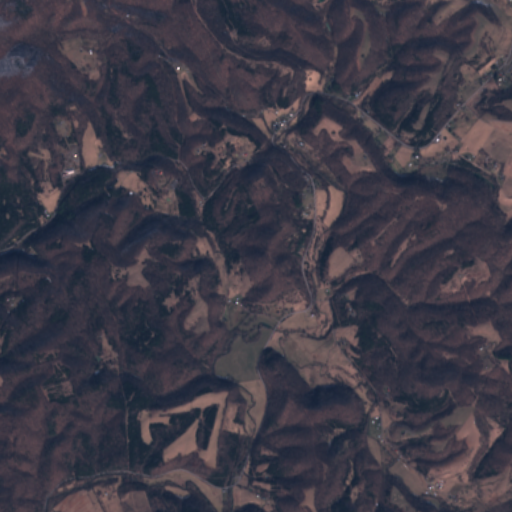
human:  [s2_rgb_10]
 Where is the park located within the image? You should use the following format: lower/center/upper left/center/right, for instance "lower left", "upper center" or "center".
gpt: The park is located in the lower center of the image.
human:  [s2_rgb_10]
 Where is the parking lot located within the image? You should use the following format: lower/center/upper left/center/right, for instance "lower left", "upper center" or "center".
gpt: The parking lot is located in the lower center of the image.
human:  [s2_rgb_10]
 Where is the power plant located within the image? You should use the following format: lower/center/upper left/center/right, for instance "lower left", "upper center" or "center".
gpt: There is no power plant in the image.